Question: I currently have a pie chart that is taking from a dataset 1 and displaying the result rows.
What I would like to add is a second and third dataset, dataset 2 and dataset 3, to add to the legend of the pie chart, but not the actual displayed chart.
Example:
Dataset 1 contains apples 50% and oranges 50%
Dataset 2 contains different apples adding up to 50%
Dataset 3 contains different oranges adding up to 50%.
Picture of intended output:

Is there a way to modify that legend to allow different datasets to not impact the pie chart?
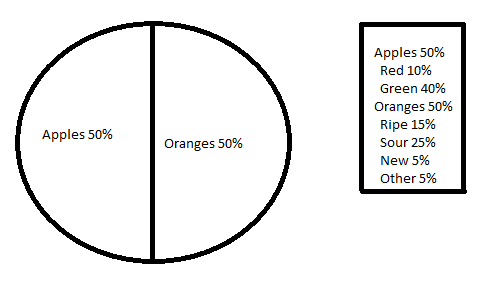
Answer: Remove the legend, size the chart so it is on one side of the report and put a table on the other side. The table becomes the legend replacement and is just a normal report with grouping on Apples and Oranges and detail rows of their different types.
You may want to manually set the colouring of the chart sections and display those colours in the table if you want it to look like an actual legend. I discuss an easy way to do this <URL>.